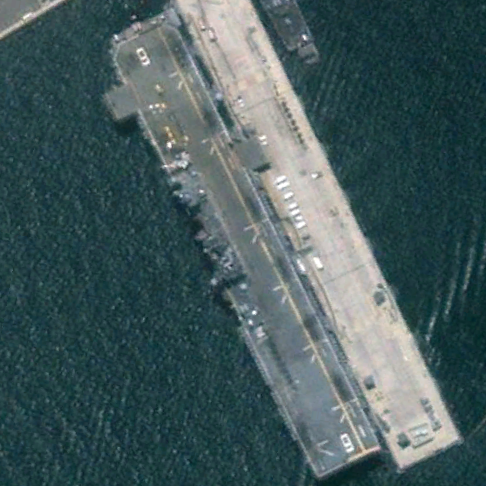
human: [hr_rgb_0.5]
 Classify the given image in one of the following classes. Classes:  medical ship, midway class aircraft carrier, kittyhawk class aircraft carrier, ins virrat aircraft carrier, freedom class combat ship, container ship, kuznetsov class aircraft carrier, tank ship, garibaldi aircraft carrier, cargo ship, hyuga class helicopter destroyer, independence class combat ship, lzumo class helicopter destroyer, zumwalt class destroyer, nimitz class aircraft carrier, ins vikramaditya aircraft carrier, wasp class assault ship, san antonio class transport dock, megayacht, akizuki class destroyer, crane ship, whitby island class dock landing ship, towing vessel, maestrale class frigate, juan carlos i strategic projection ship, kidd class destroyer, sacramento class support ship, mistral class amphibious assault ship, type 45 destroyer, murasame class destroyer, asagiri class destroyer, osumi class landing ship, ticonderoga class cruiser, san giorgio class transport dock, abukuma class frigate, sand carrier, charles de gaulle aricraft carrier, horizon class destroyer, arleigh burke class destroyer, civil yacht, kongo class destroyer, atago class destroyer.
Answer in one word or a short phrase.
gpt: Wasp class assault ship